Field crop: tomato
Growth stage: 2
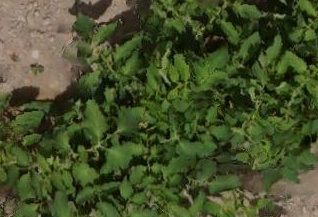
Species: tomato